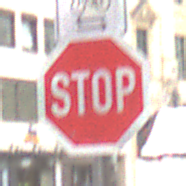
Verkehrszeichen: Stop
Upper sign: RichtungsangabeDurchPfeile9
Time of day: Midday
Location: Outdoor (Urban)
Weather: Overcast
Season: NotSpecified
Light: Natural